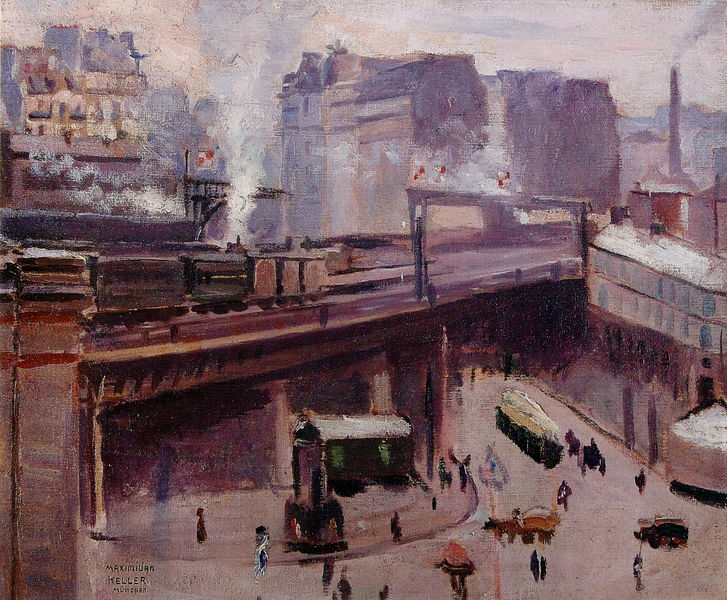
Titel: Bahnhofsplatz
Künstler: Maximilian Keller
Institution: Privatbesitz
Schlagwörter: himmel, menschen, stadt, straße, rot, signatur, häuser, brücke, rauch, zug, violett, platz, schlote, litfasssäule, eisenbahn, lok, lokomotive, verkehr, wagons, signale, züge, strasssenbahn, unterführung